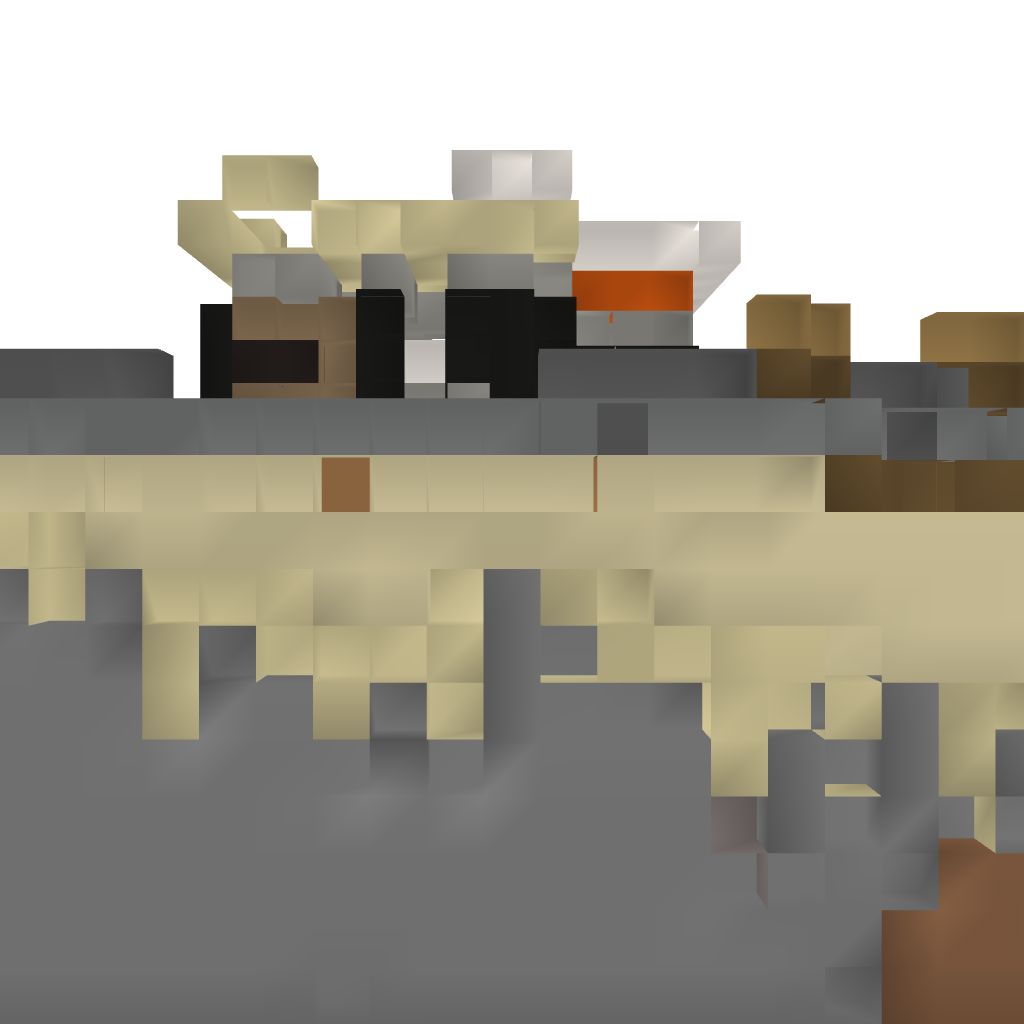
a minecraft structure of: small beach house